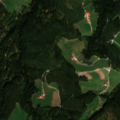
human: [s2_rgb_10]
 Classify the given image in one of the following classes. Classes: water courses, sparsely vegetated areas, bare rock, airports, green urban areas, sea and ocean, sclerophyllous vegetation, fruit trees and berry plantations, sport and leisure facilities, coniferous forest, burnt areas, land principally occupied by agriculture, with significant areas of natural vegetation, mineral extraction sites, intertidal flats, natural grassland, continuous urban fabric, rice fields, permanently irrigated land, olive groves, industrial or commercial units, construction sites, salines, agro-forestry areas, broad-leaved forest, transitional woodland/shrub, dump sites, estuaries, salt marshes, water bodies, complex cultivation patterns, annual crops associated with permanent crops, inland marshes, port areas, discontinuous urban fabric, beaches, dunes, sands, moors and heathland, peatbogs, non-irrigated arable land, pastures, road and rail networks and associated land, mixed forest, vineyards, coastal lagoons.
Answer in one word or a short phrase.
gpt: land principally occupied by agriculture, with significant areas of natural vegetation, coniferous forest